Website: home-depot
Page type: address-validator
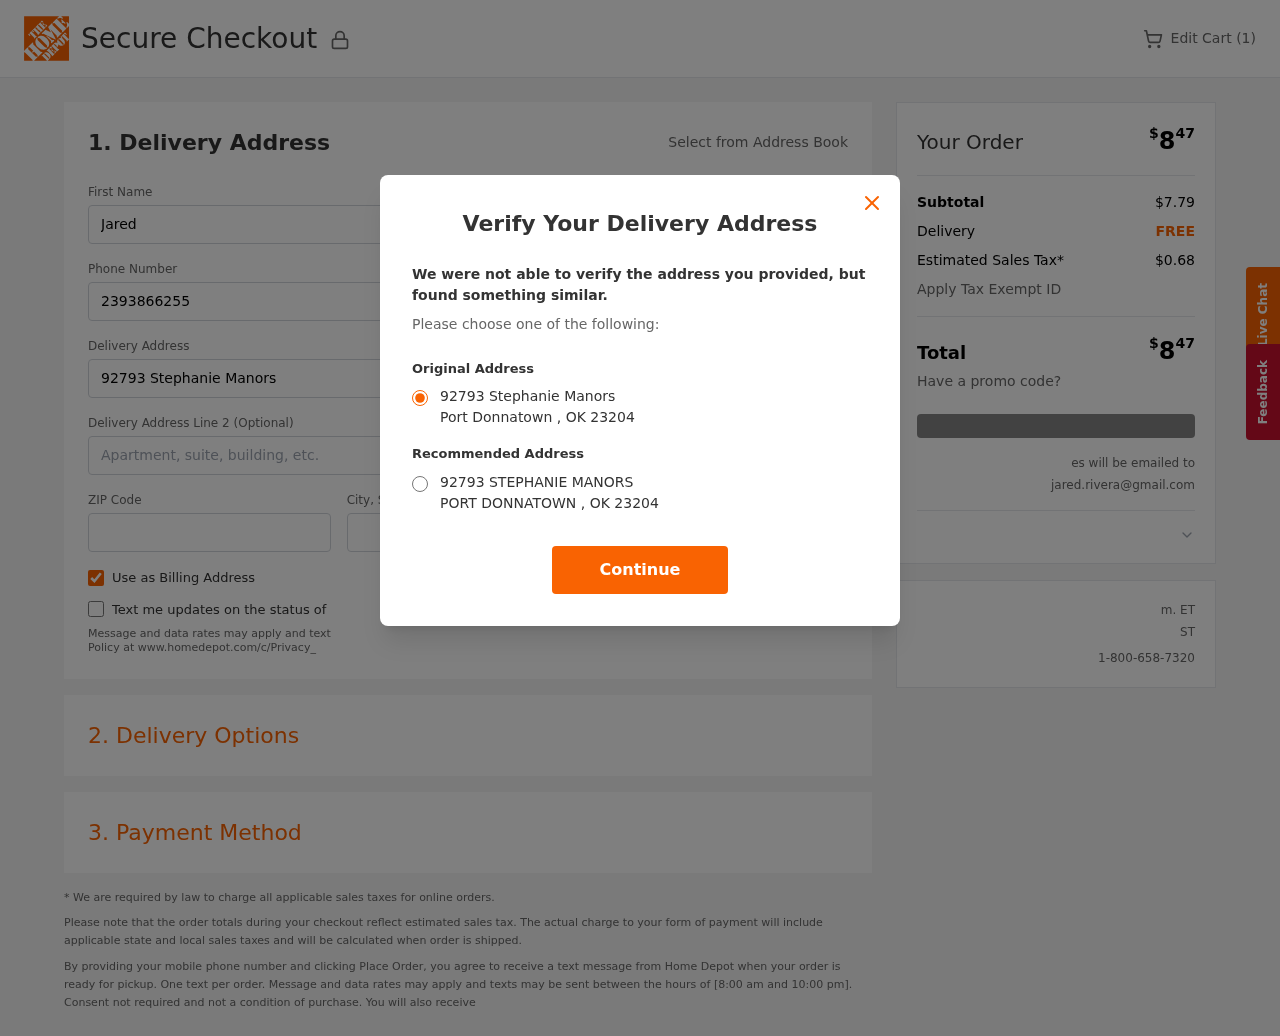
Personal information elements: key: PII_CITY
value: Port Donnatown
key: PII_EMAIL
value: jared.rivera@gmail.com
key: PII_POSTCODE
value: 23204
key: PII_STATE_ABBR
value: OK
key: PII_STREET
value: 92793 Stephanie Manors
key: PII_FIRSTNAME
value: Jared
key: PII_LASTNAME
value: Rivera
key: PII_PHONE
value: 2393866255
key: PII_CITY_STATE
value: Port Donnatown, OK
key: PII_STREET_ALT
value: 92793 STEPHANIE MANORS
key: PII_CITY_ALT
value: PORT DONNATOWN
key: PII_POSTCODE_FULL
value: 23204
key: PII_POSTCODE_NUMERIC
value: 23204
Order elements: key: ORDER_NUM_ITEMS
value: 1
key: ORDER_TOTAL
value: $847
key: ORDER_SUBTOTAL
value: $7.79
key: ORDER_SHIPPING_COST
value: FREE
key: ORDER_TAX
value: $0.68